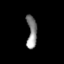
Tissue: lung
Cell type: Epithelial cells
Senescence score: 0.5476
Nuclear area (px): 321
Mean DAPI intensity: 134.978